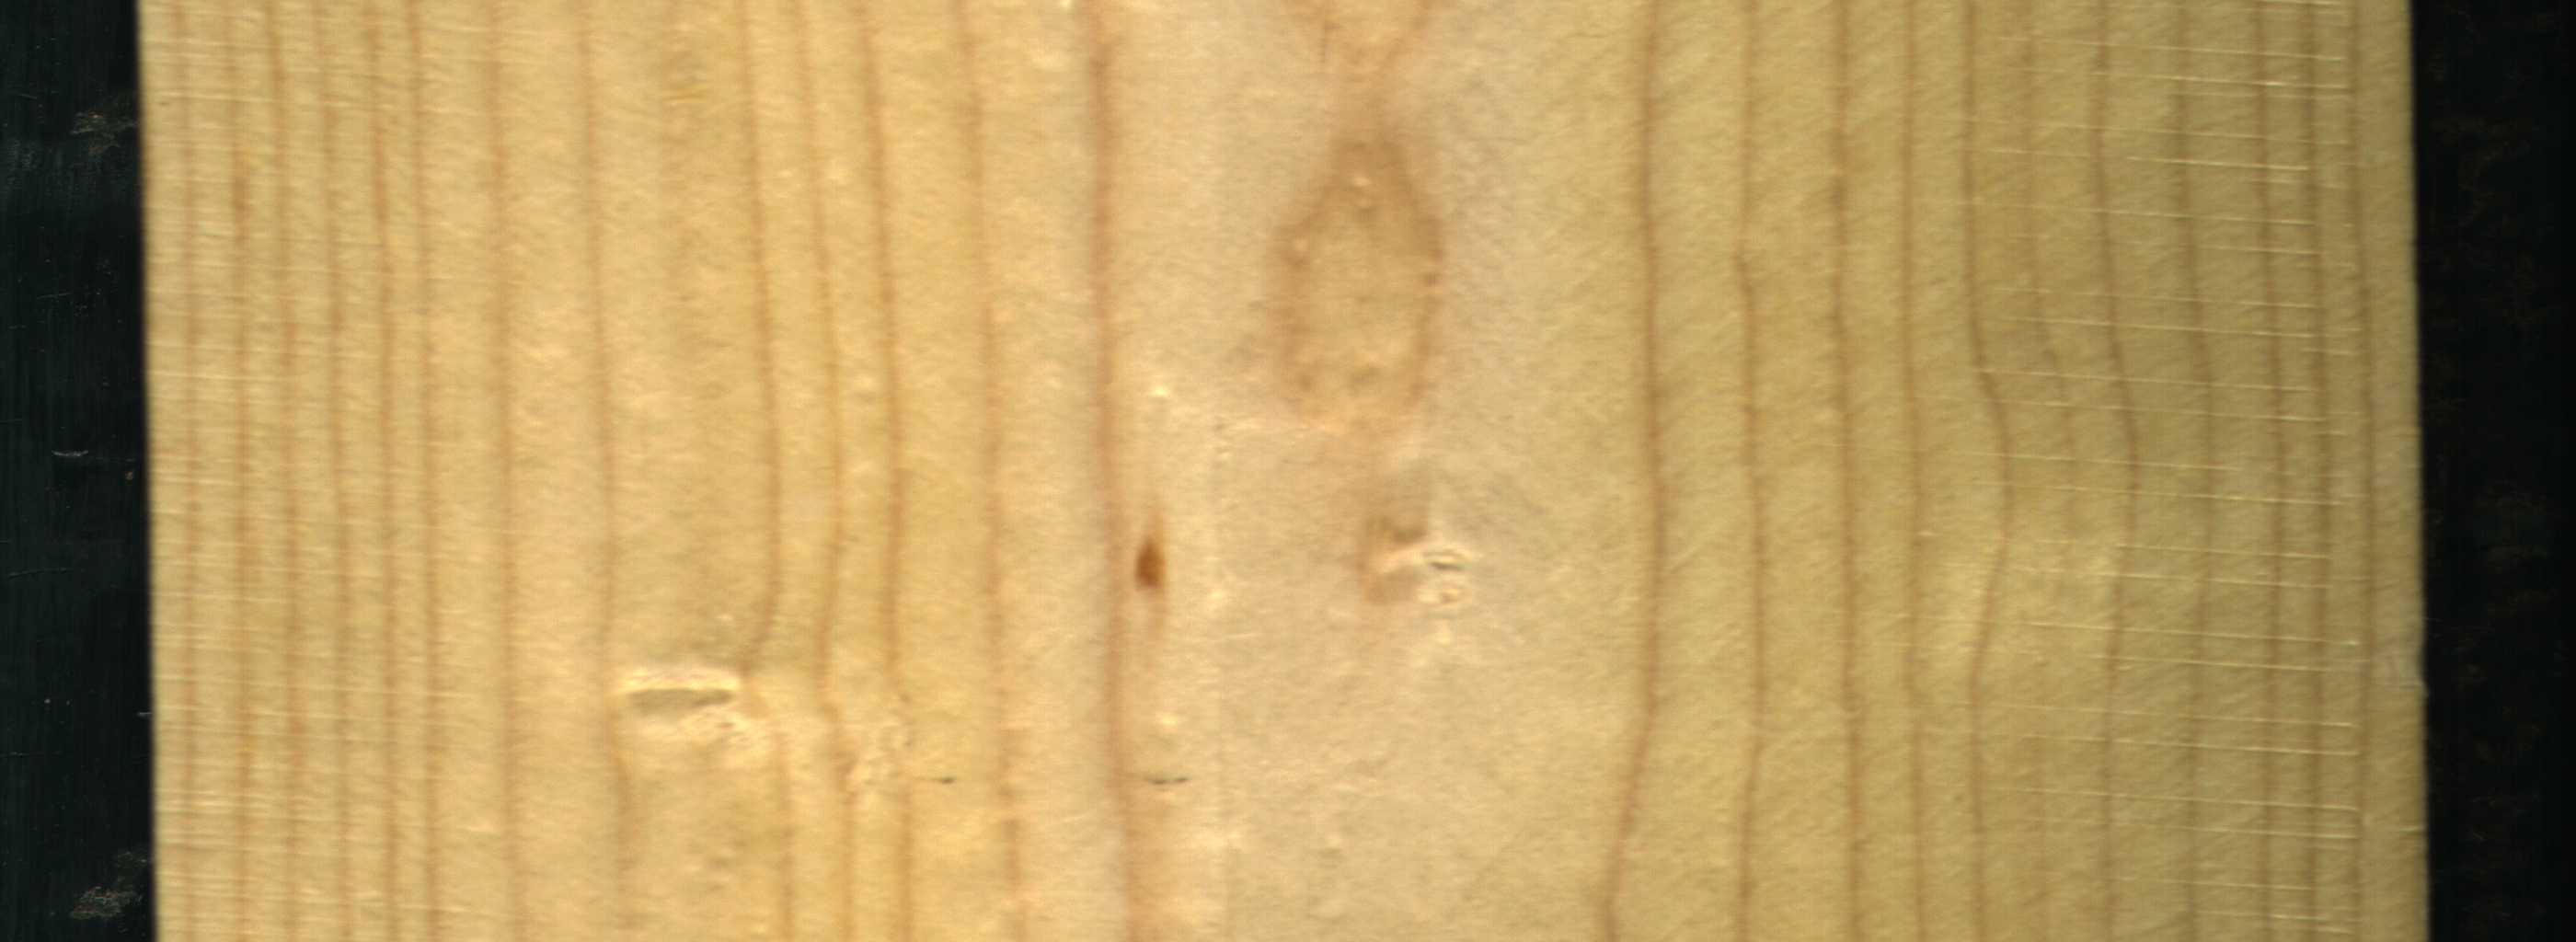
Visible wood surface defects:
resin